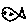
Label: fish